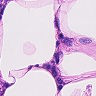
Metastatic tissue present: no